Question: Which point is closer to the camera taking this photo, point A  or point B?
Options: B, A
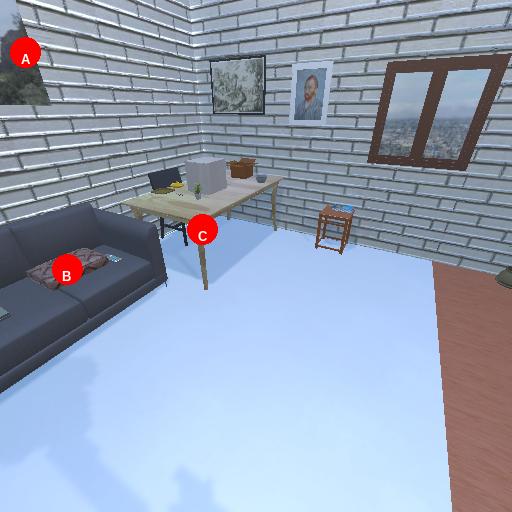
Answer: B